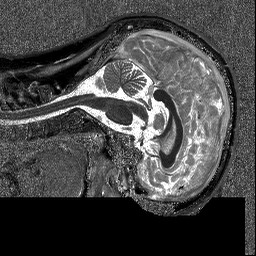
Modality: T1map
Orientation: sagittal
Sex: male